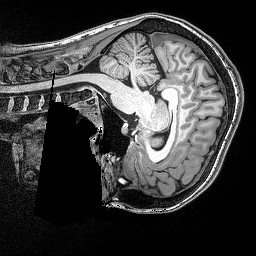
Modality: T1w
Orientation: sagittal
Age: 19
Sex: female
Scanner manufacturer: siemens
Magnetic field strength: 3 T
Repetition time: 2.5 s
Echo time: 0.00343 s